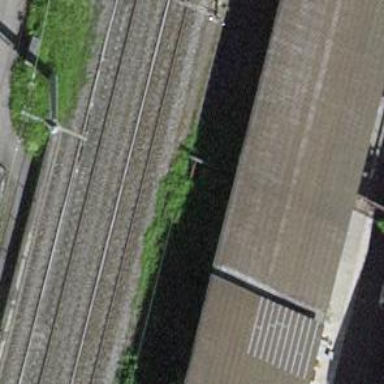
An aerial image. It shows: Railway buffer stop.